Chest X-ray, PA view. Patient: 47 years old, sex M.
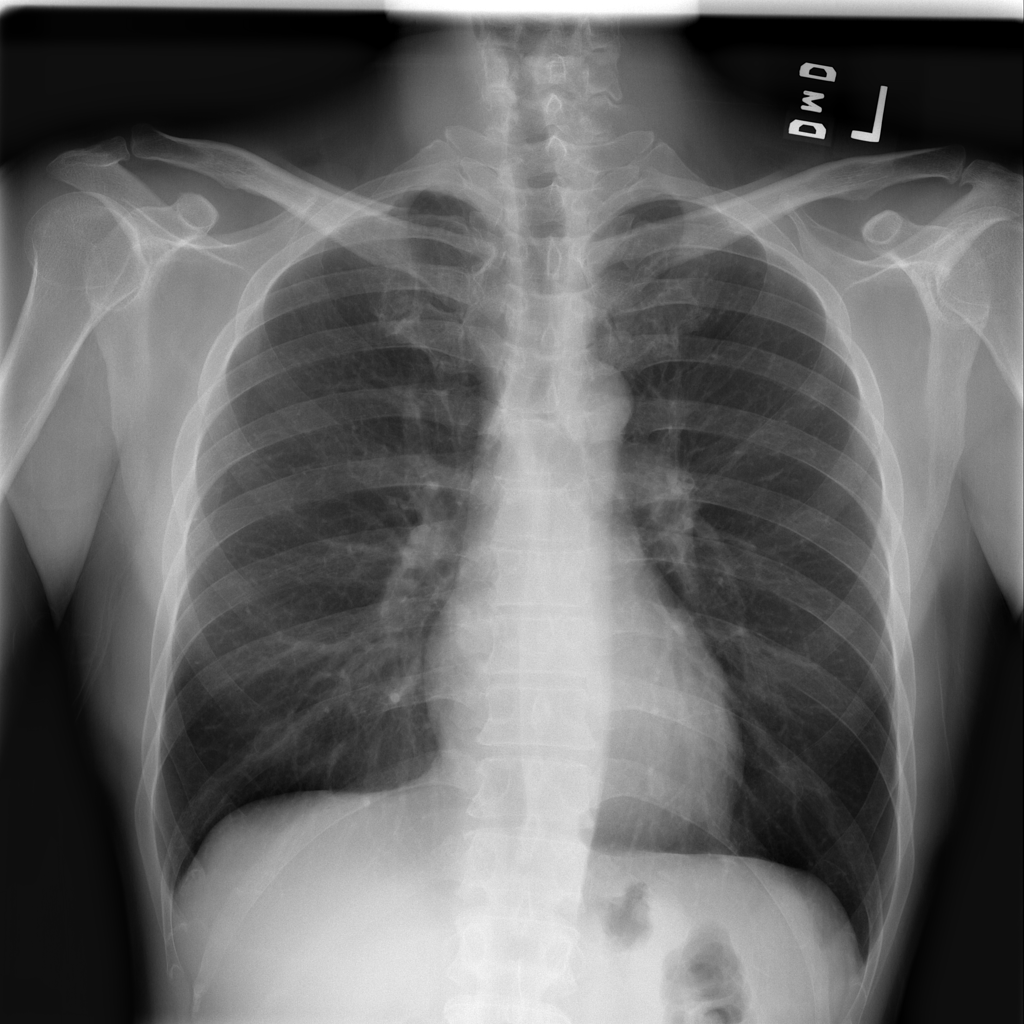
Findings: No Finding